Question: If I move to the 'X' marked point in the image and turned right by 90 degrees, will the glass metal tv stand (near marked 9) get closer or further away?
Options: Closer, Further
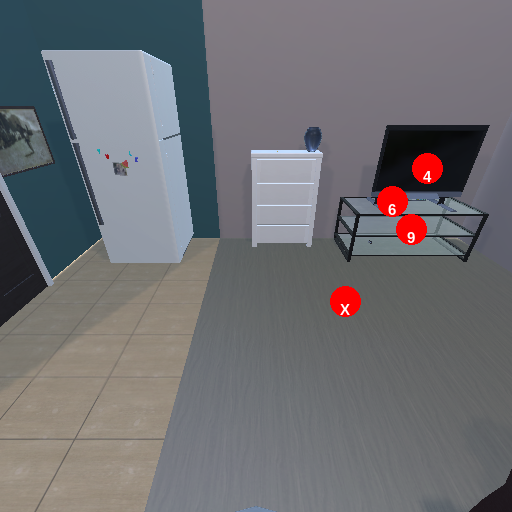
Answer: Closer